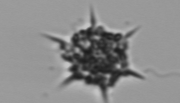
Label: Dictyocha